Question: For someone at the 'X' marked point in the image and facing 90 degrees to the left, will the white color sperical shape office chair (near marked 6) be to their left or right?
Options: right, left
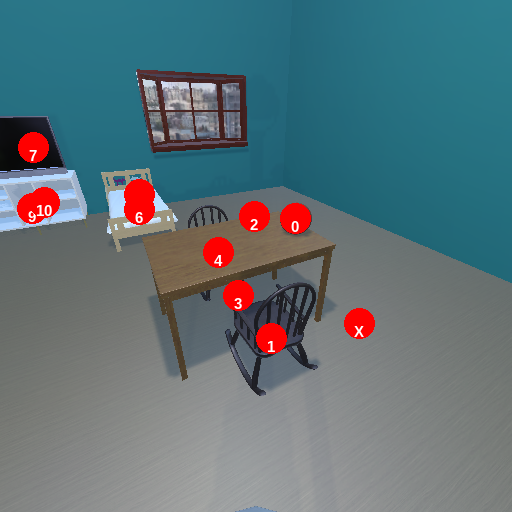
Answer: right